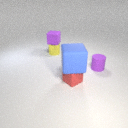
large blue rubber cube to the right of small purple rubber cube